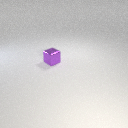
small purple metal cube